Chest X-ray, PA view. Patient: 59 years old, sex M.
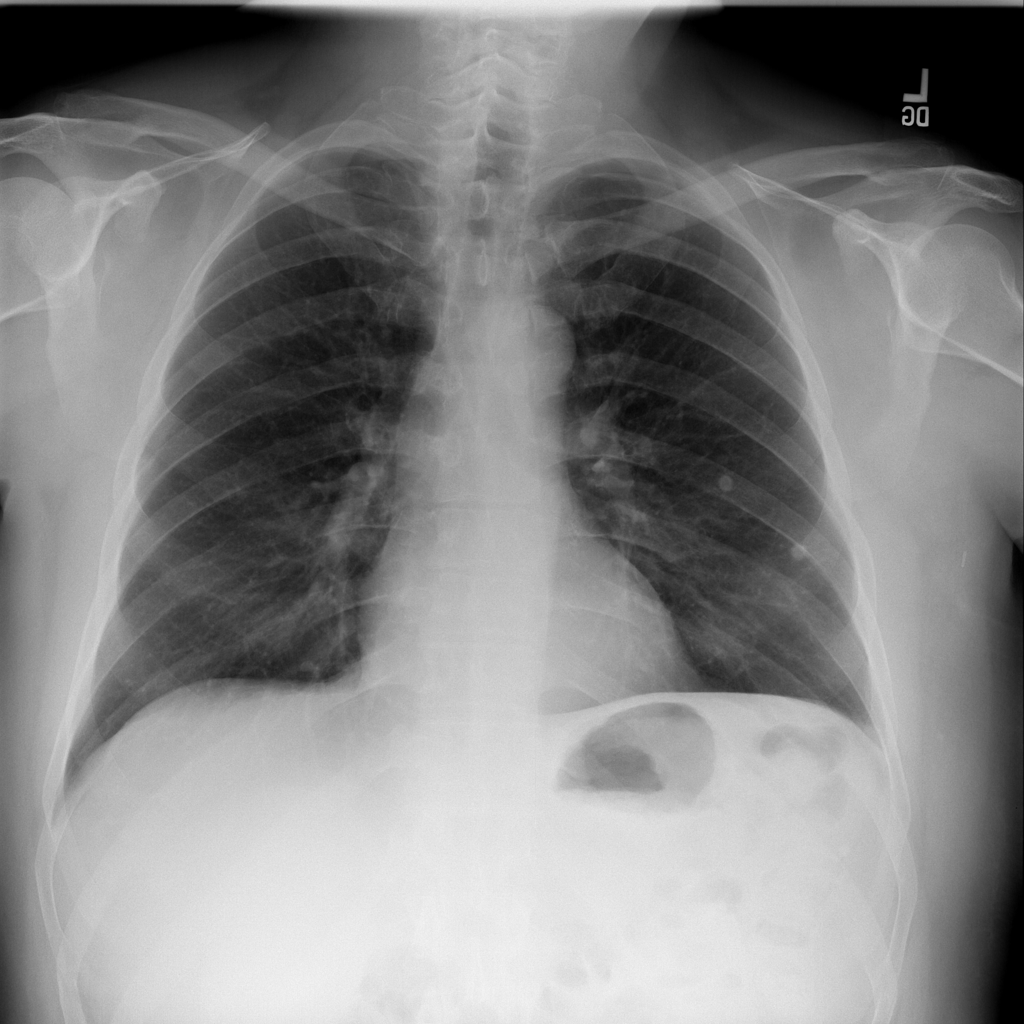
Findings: Infiltration, Nodule